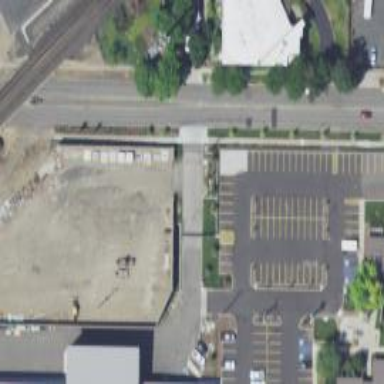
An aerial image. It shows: Parking area.